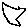
Label: hexagon